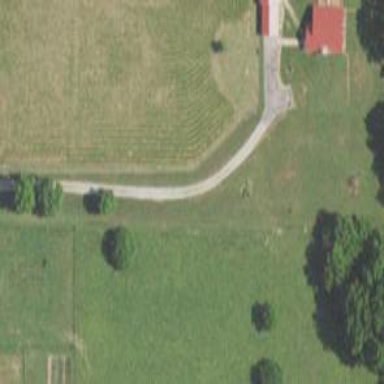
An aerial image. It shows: Driveway leading to service road.